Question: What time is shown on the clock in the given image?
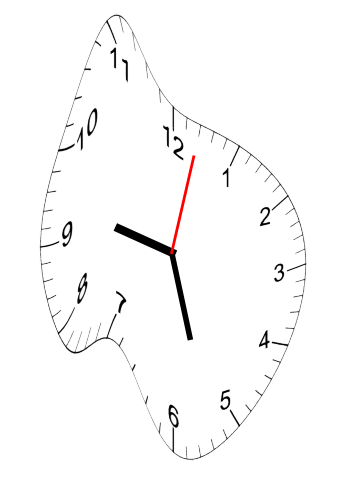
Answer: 09:27:02